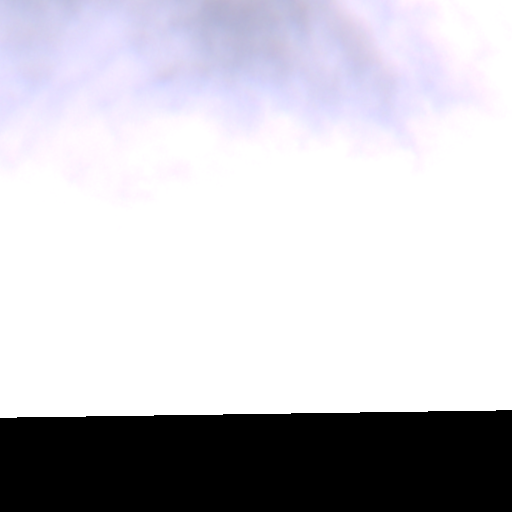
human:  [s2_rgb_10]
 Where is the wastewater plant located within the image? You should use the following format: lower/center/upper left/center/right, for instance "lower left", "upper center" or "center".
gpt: The wastewater plant is located in the lower right of the image.
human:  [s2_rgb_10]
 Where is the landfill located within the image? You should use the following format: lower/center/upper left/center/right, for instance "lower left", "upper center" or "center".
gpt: There is no landfill in the image.